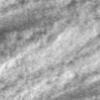
Label: change